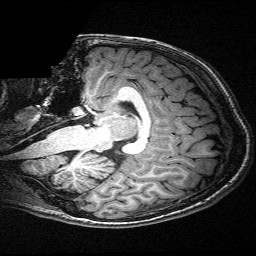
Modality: T1w
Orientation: sagittal
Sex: male
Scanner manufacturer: siemens
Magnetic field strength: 3 T
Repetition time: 2.3 s
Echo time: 0.00336 s